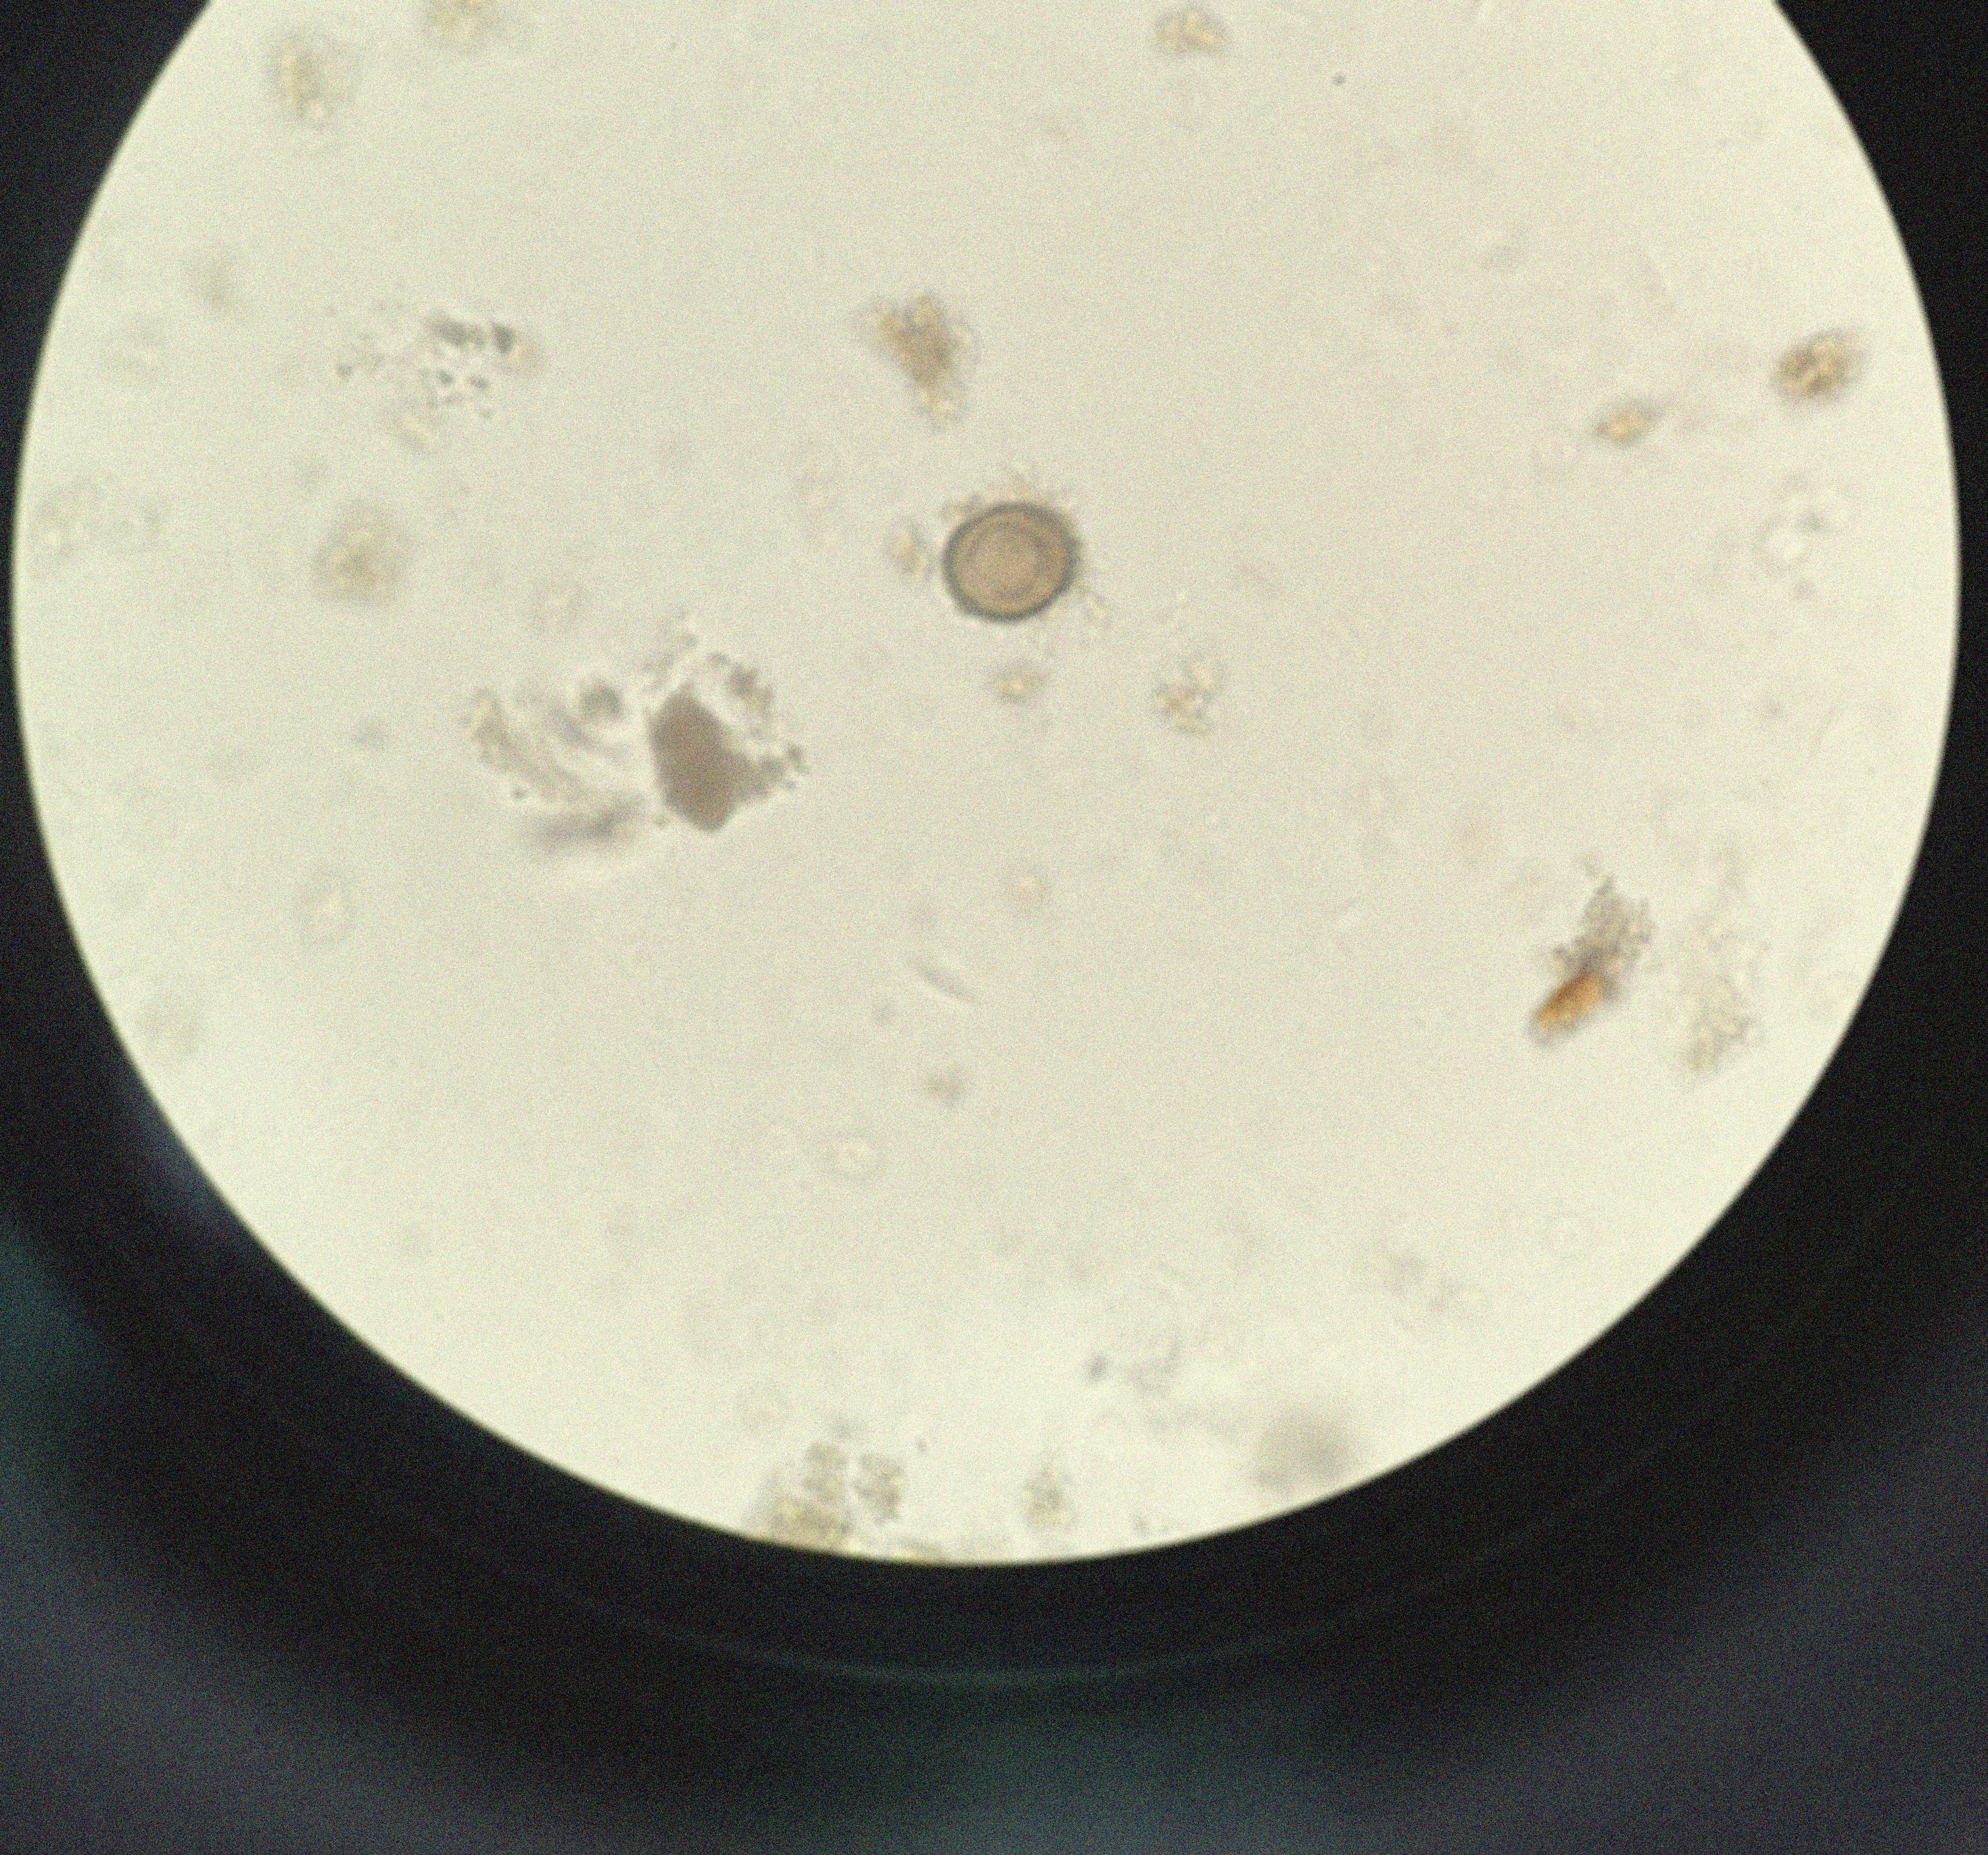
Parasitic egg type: Taenia spp. egg